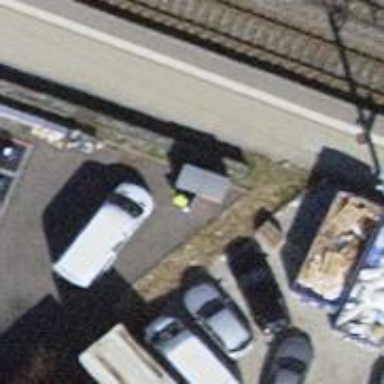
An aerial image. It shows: Recycling container for recycling.